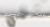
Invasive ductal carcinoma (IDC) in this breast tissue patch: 0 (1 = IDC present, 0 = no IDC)